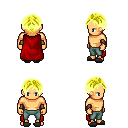
a pixel art fantasy rpg character, male body template, human, tanned skin, red cape, teal pants, gold parted hairstyle, cloth bracers, gray slippers, four views (front, back, left, right), 2x2 character sprite sheet, small pixel art, hard edges, no anti-aliasing